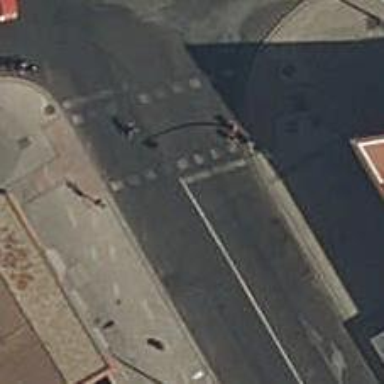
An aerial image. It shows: Zebra crossing with traffic signals. The crossing is marked by traffic lights.